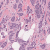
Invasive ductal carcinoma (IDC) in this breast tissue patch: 1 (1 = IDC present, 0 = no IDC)